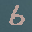
Label: 6